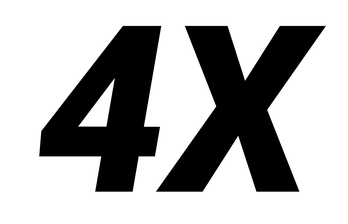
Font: Roboto-Italic_Black_Italic